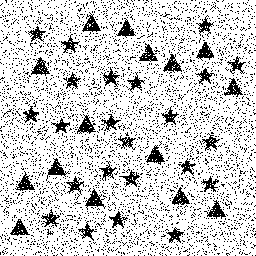
Squares: 0
Triangles: 15
Stars: 23
Total shapes: 38